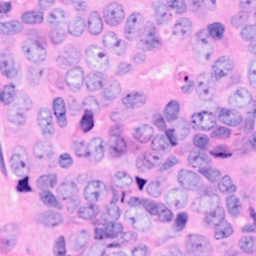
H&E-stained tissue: Breast